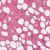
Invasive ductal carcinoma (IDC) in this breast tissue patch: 0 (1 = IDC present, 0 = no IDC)